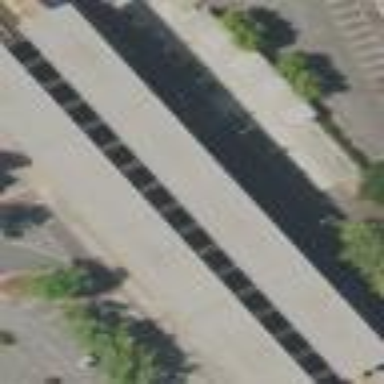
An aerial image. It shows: Close-up view of roof part of building.